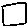
Label: square